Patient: sex M, age 48
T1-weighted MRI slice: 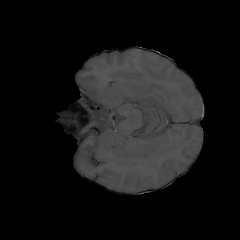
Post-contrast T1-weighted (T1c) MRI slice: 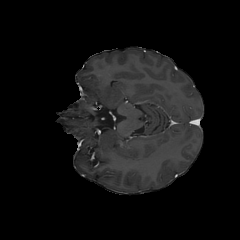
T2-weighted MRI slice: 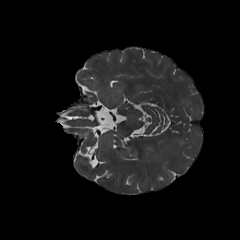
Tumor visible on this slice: no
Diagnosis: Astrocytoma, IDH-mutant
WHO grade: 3